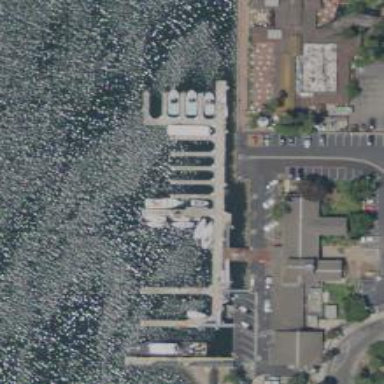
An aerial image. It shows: Man-made pier.